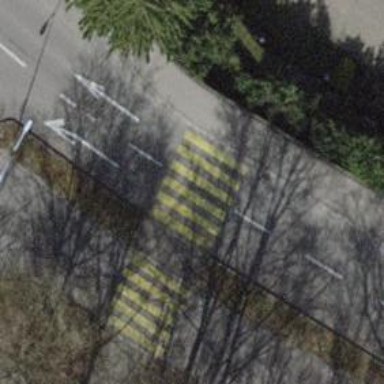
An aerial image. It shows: Pedestrian crossing with zebra markings on the footway.